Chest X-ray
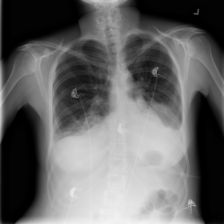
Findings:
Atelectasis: positive
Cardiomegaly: negative
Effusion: negative
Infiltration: negative
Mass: negative
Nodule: negative
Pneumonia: negative
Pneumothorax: negative
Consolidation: positive
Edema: negative
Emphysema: negative
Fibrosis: negative
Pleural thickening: negative
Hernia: negative